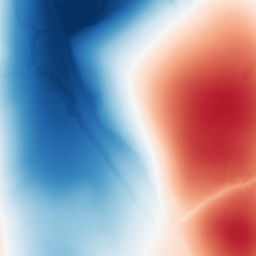
Category: trend_removal
Decomposition family: polynomial
Decomposition parameters: degree: 3
Upsampling method: cubic_mitchell
Upsampling parameters: scale: 4
Upsampling scale: 4